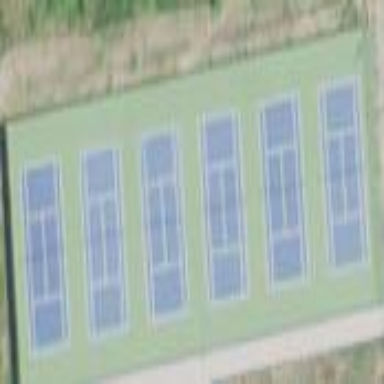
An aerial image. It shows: Tennis court in leisure pitch.